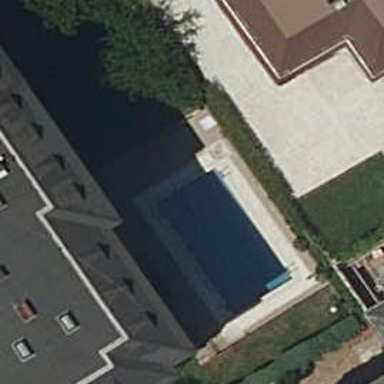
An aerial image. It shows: Swimming pool located in leisure land.